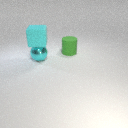
large cyan rubber cube above large cyan metal sphere